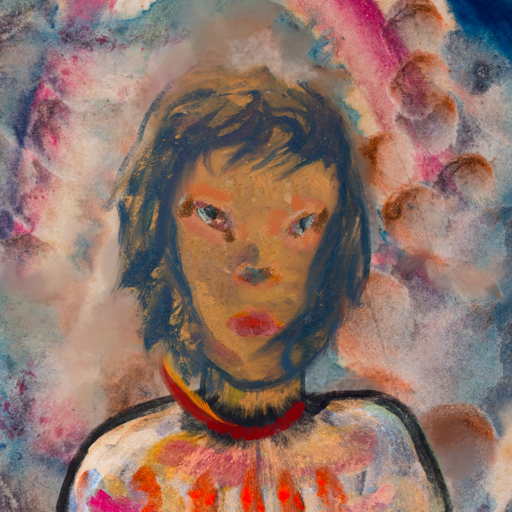
Background: Rupkatha, Head And Neck Front: In_The_Sun, Face Front: Boggyland, Bust: Childish, Hair Front: InTheSun, Head Accessory: Blank, Second Necklace: Blank, Necklace: Pipe, Baby: Blank